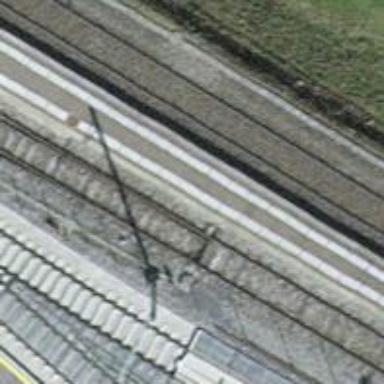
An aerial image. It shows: Railway switch.